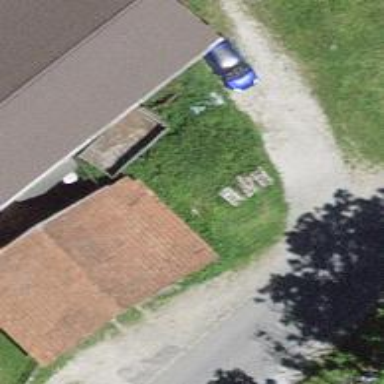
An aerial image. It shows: Barn.